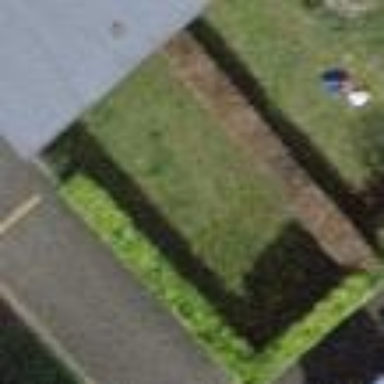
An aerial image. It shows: Garden surrounded by fence.